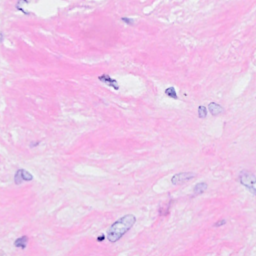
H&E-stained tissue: Breast